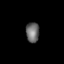
Tissue: lung
Cell type: Epithelial cells
Senescence score: 0.5551
Nuclear area (px): 264
Mean DAPI intensity: 105.731